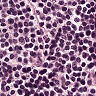
Metastatic tissue present: no